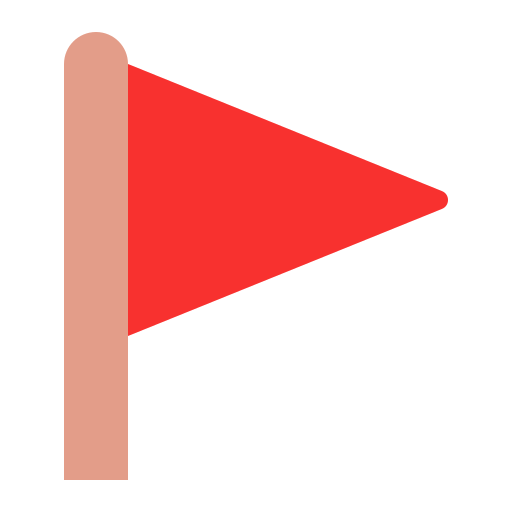
triangular flag flat